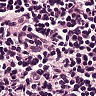
Metastatic tissue present: no